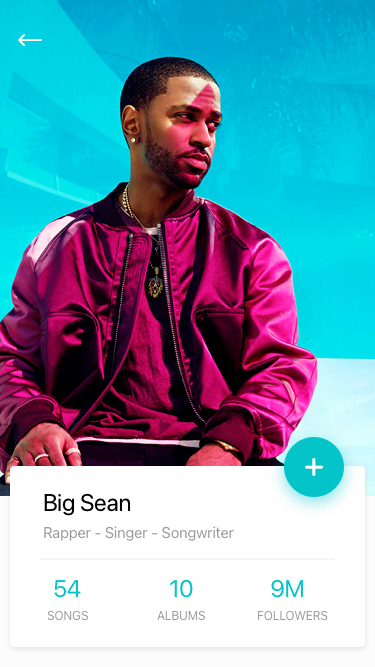
Text in this UI design:
Big Sean
Rapper - Singer - Songwriter
Songs
54
Albums
10
Followers
9M